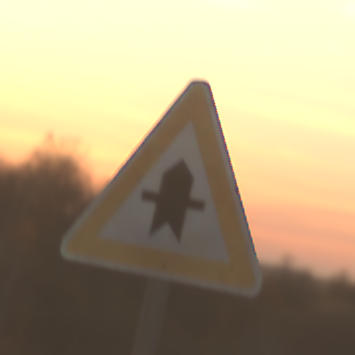
Verkehrszeichen: Vorfahrt
Umgebung: Outdoor, Nature
Tageszeit: SunriseSunset
Wetter: PartlyCloudy
Licht: Natural
Jahreszeit: NotSpecified
Kontrast: LowContrast